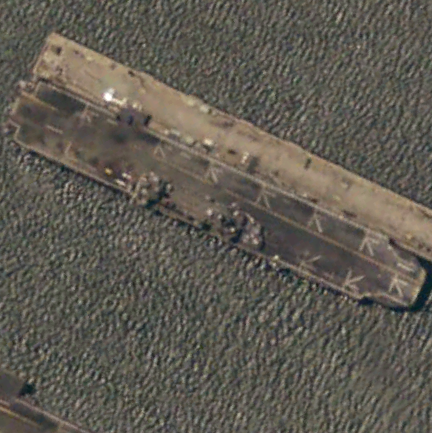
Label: assault